Field crop: tomato
Growth stage: 1
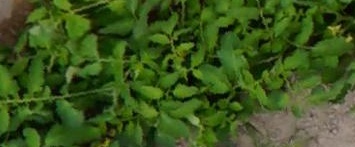
Species: tomato